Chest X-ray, PA view. Patient: 73 years old, sex M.
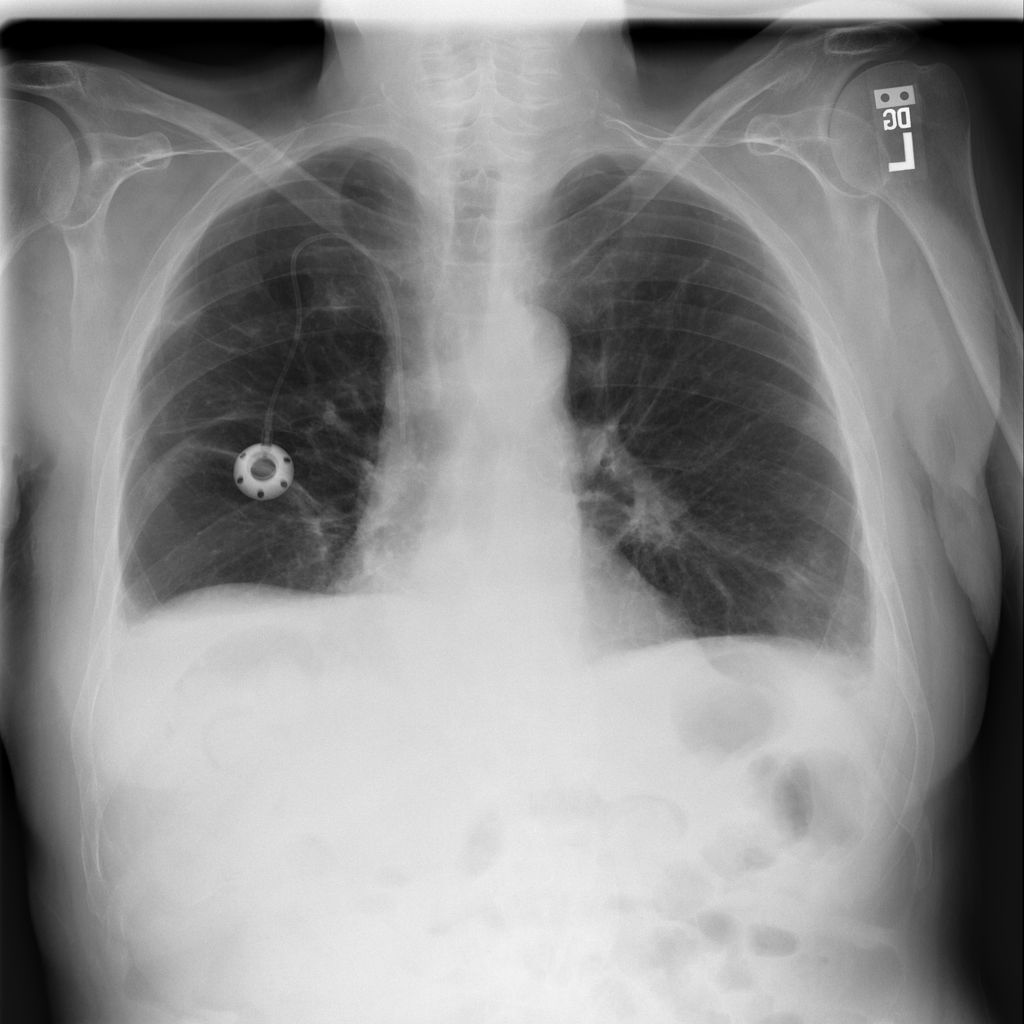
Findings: Atelectasis, Pleural_Thickening